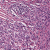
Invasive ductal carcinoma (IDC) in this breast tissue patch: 1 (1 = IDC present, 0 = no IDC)